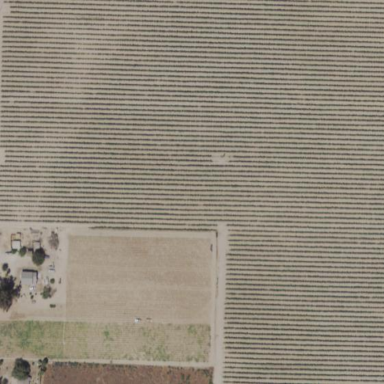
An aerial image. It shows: Vineyard.